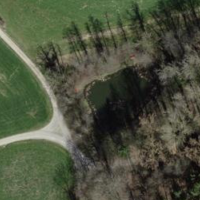
EUNIS habitat code: 41
Species observed at this site:
Filipendula ulmaria